Interaction volume radius: 10 \u00c5
Interaction volume height: 40 \u00c5
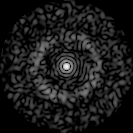
Disorder parameter: 0.8244